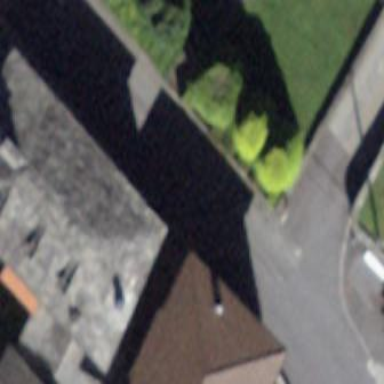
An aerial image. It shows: Residential building.